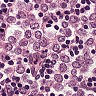
Metastatic tissue present: yes